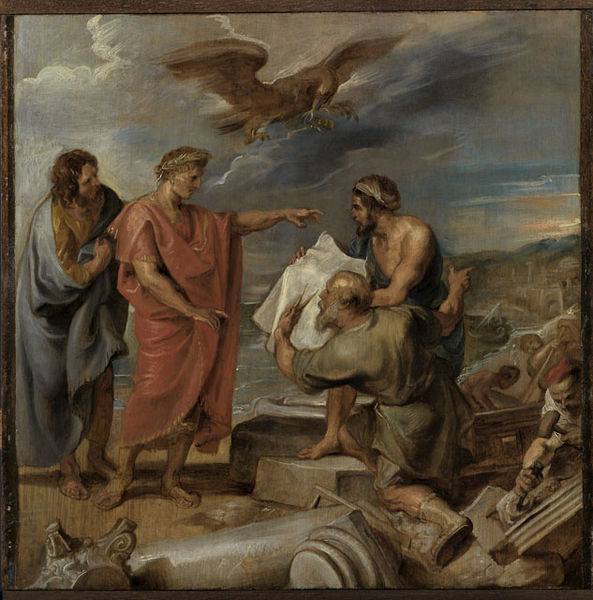
Titel: Die Gründung Konstantinopels
Künstler: Peter Paul Rubens
Standort: Karlsruhe
Institution: Staatliche Kunsthalle Karlsruhe
Schlagwörter: adler, blau, flügel, gemälde, gewitter, hand, haut, himmel, mann, meer, umhang, vogel, wasser, wolken, grün, menschen, sand, see, stadt, ufer, braun, licht, männer, orange, reden, säule, säulen, zeichnung, rot, tier, wolke, malerei, bart, architektur, arm, falten, johannes, mensch, stehen, stein, steine, bild, diskutieren, hände, öl, dämmerung, horizont, wind, insel, gewand, haare, mantel, gewänder, blatt, krone, rosa, schulter, arbeit, boot, fliegen, küste, schiff, schrift, strand, papier, man, segelschiff, arbeiten, berge, fels, arbeiter, brandung, schiffbruch, sturm, trümmer, zerstörung, kaiser, woken, sandalen, steinmetz, zeigen, kanone, ruine, antike, knien, waffe, mäntel, ruinen, herrscher, krallen, kranz, lorbeer, lorbeerkranz, mythologie, betrachten, kapitell, römer, karte, sandale, hammer, griechen, götter, zeus, toga, greif, greifvogel, schwingen, griechenland, kanneluren, umhänge, plan, tempel, landkarte, schlüssel, basis, deuten, jupiter, zeichner, drachen, bauen, siegeskranz, untier, architekten, bildhauer, aufbau, baustelle, roter mantel, bauplan, architekt, besprechen, augustus, caesar, baumeister, zirkel, berater, meissel, fabeltier, runie, befehl, befehlshaber, aufbauen, steinmetze, meisel, kapiltell, efeukranz, imperium, sonnenunergang, ar, #blau, geometer, #plan, baune, griecfhen